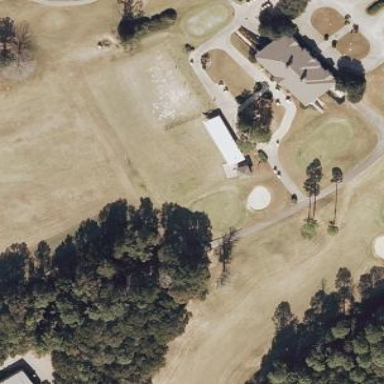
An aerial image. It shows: Golf tee on grassy land.